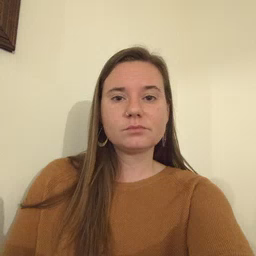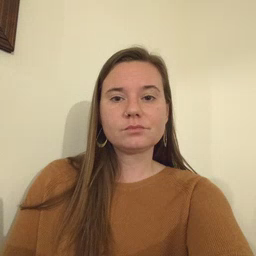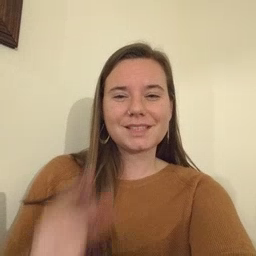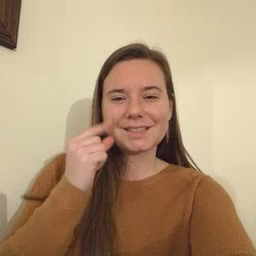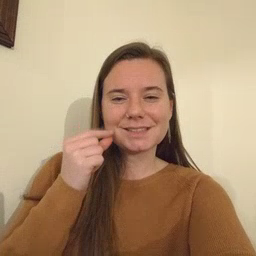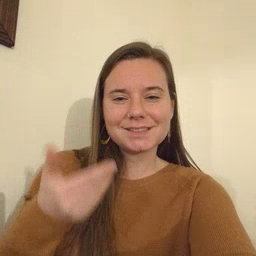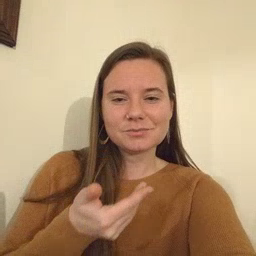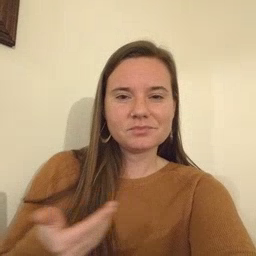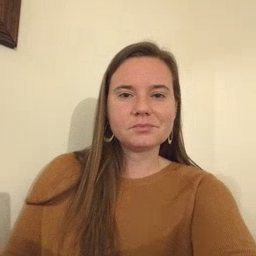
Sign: kitty